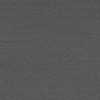
Atmospheric dust classification: dusty